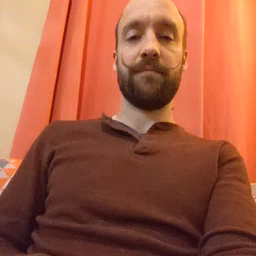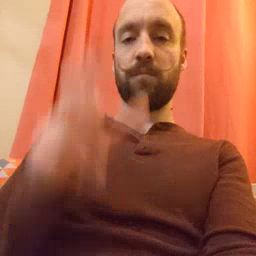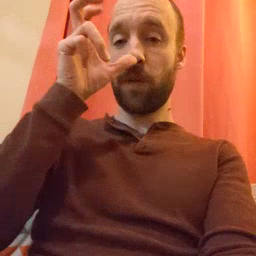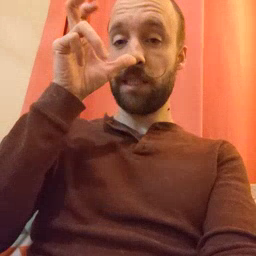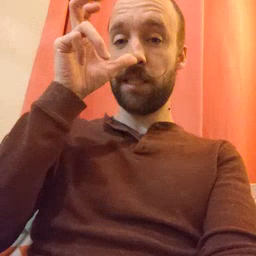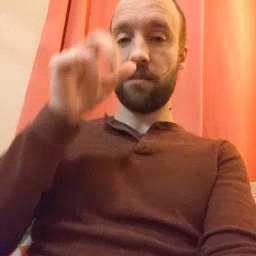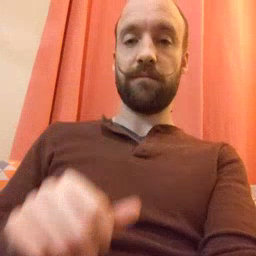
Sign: bug